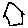
Label: house